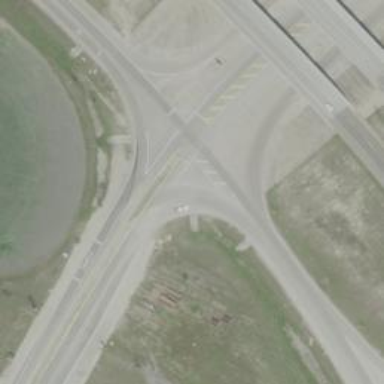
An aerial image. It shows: Secondary link road.